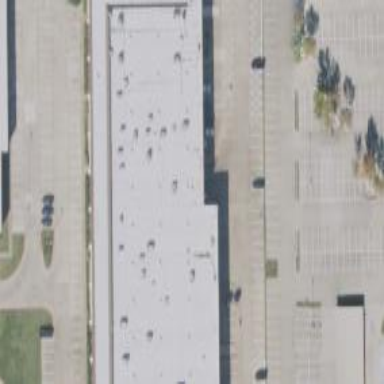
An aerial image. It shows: Office building.